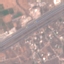
Label: Highway